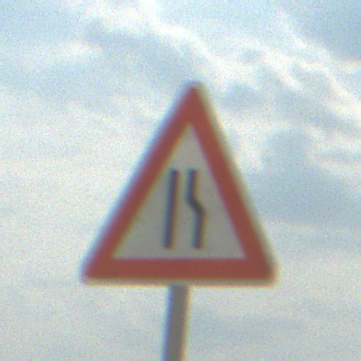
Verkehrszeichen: EinseitigVerengteFahrbahnRechts
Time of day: MorningAfternoon
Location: Outdoor (Beach)
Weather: PartlyCloudy
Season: NotSpecified
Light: Natural